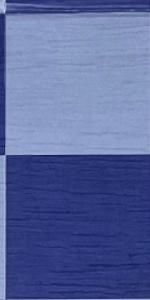
Label: Empty